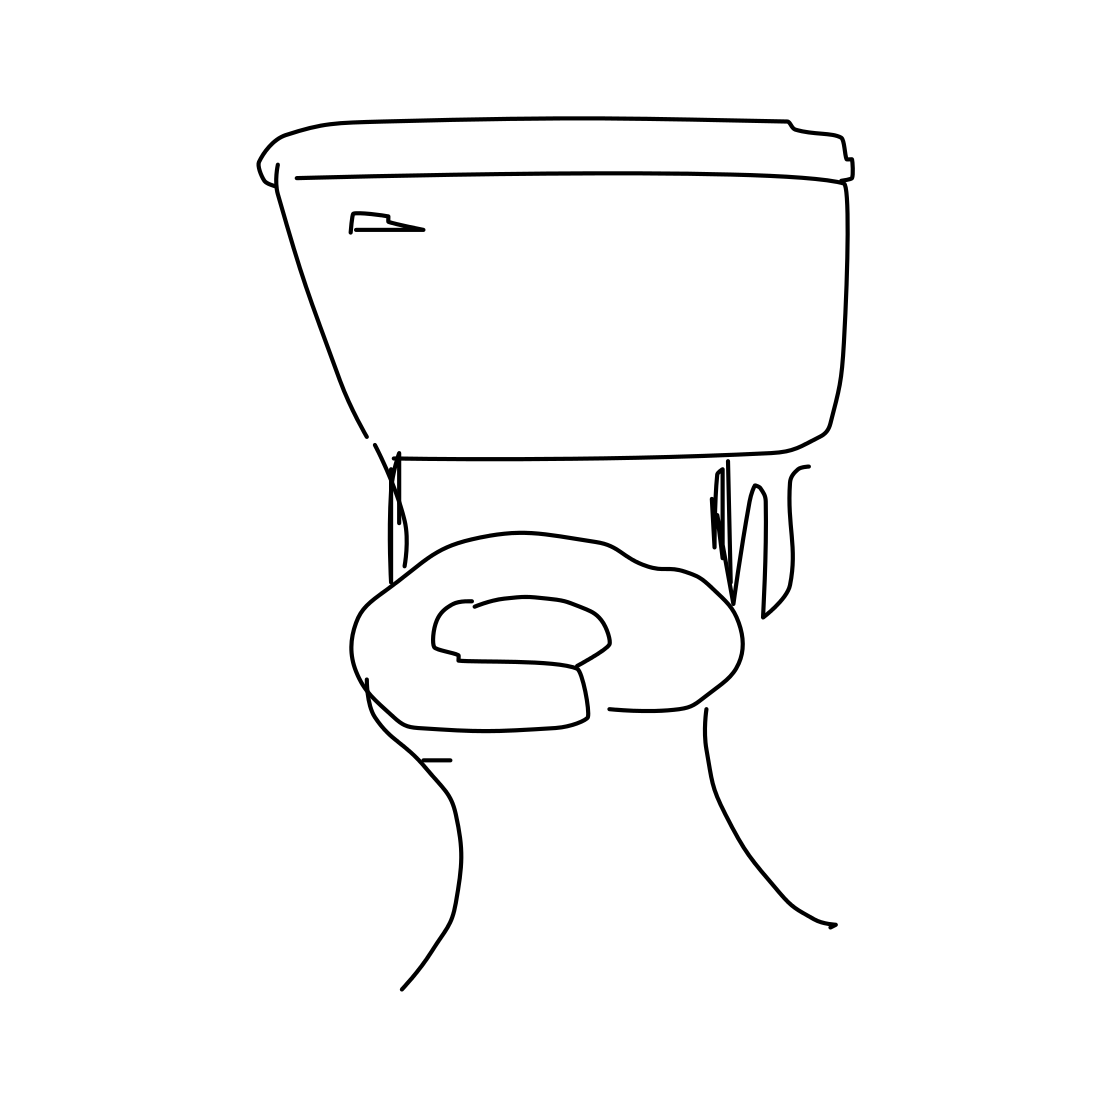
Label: toilet